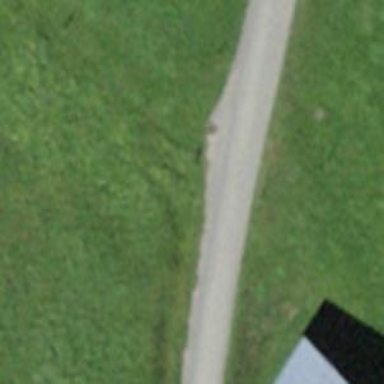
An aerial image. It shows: Well-maintained track road with grade 1 tracktype.